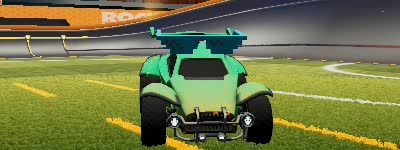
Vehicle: octane